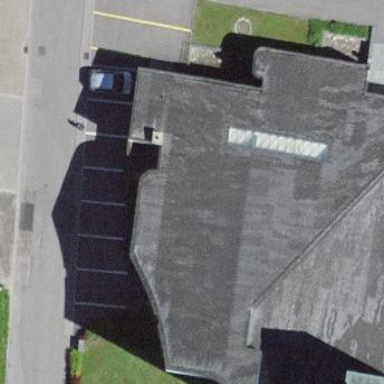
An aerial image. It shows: Beautiful church building.